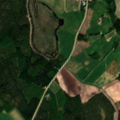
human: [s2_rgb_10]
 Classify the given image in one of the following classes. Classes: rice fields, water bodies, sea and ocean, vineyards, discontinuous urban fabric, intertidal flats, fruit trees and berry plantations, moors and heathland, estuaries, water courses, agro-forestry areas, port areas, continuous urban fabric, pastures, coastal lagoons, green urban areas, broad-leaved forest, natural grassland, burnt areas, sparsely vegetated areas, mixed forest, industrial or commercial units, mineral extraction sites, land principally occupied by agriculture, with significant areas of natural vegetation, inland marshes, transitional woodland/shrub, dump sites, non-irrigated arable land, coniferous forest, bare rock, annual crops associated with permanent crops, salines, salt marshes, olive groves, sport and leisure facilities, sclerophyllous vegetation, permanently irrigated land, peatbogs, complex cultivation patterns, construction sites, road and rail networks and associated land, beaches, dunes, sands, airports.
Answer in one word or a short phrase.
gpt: non-irrigated arable land, land principally occupied by agriculture, with significant areas of natural vegetation, mixed forest